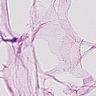
Metastatic tissue present: no